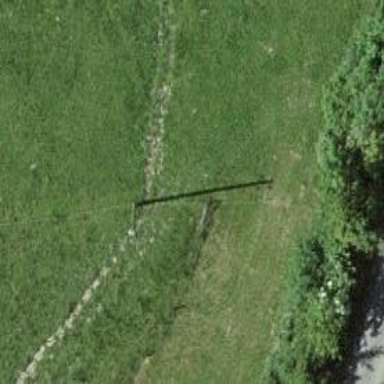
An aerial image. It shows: Minor power line.